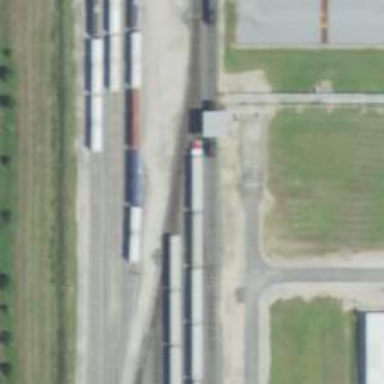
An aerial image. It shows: Rail spur service.